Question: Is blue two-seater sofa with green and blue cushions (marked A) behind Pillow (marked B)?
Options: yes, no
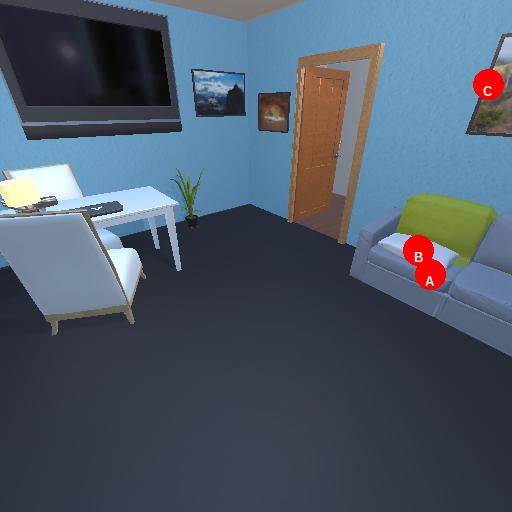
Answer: yes